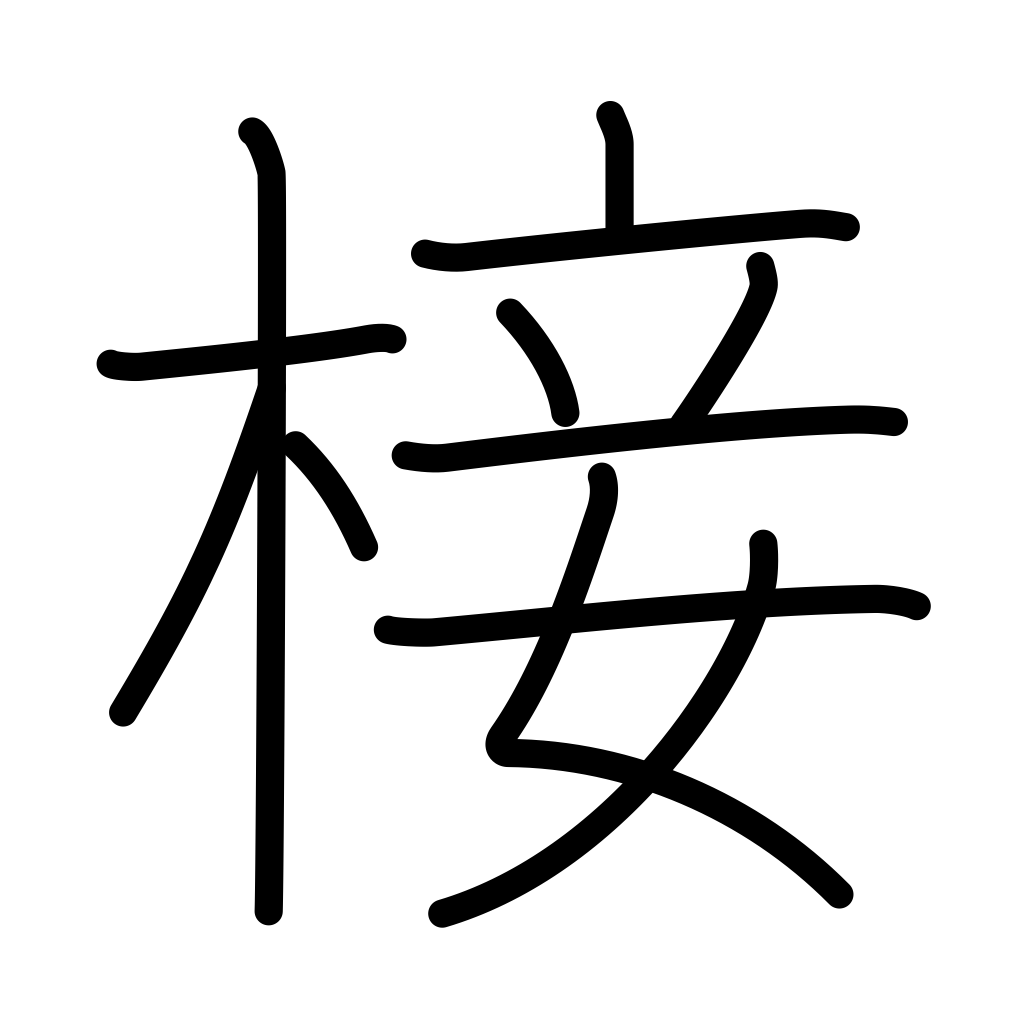
Meaning: graft